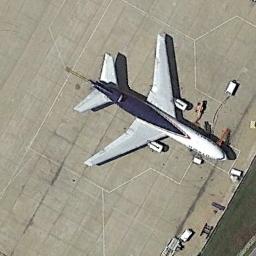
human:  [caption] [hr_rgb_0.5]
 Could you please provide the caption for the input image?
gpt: A plane parked on the open area while some facilities in front of it .

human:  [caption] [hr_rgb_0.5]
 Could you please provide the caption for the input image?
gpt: There is a blue airplane parked on the runway .

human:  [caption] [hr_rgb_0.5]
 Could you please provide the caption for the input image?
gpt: A plane parked on the edge of the lawn .

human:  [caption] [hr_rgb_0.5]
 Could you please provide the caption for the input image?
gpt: An airplane parked in an open area with many containers next to it .

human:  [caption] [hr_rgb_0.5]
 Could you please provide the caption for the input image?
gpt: A plane is on the ground near the grass .